三年级 · 算术
参观科技馆。

(1) 今天和昨天大约共有多少人参观科技馆?

(2) 你能提出其他数学问题并解答吗?
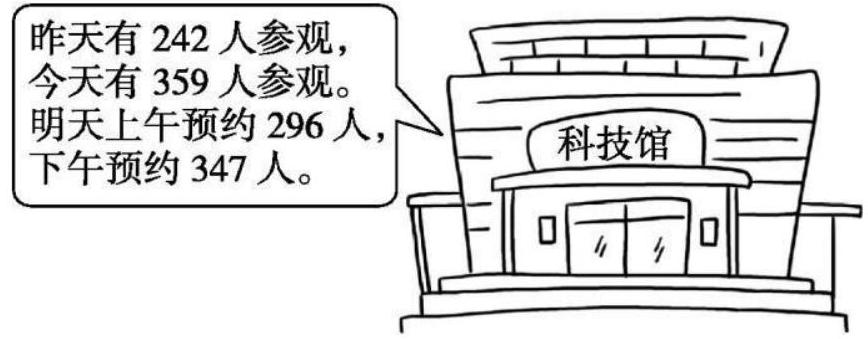
答案: (1) 解： $242 \approx 240$

$359 \approx 360$

$240+360=600$ (人)

答: 今天和昨天大约共有 600 人参观科技馆。

（2）解：明天大约共有多少人参观科技馆?

$296 \approx 300$

$347 \approx 350$

$300+350=650$ (人)

答：明天大约共有 650 人参观科技馆。